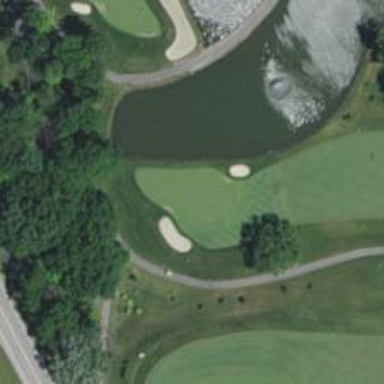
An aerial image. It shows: View of golf hole.